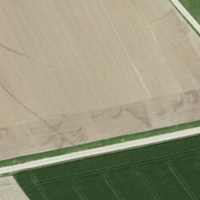
EUNIS habitat code: 52
Species observed at this site:
Milvus milvus